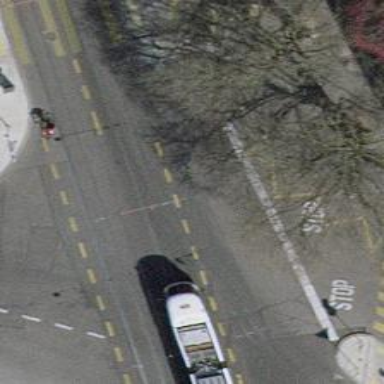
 featuring lane for cyclists and tram railway with contact lines and trolley wires."